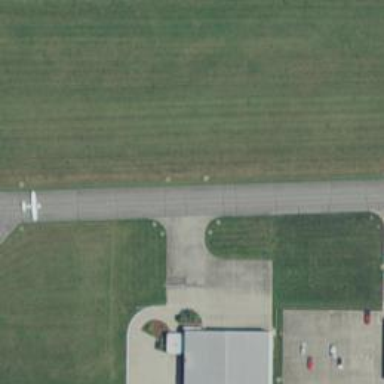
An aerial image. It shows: View of taxiway at the airport.